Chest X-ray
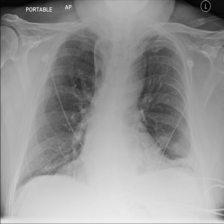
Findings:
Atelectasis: positive
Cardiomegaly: negative
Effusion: negative
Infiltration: positive
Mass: negative
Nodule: negative
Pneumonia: negative
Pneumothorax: negative
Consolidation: negative
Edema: negative
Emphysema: negative
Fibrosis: negative
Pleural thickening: negative
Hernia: negative